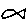
Label: fish